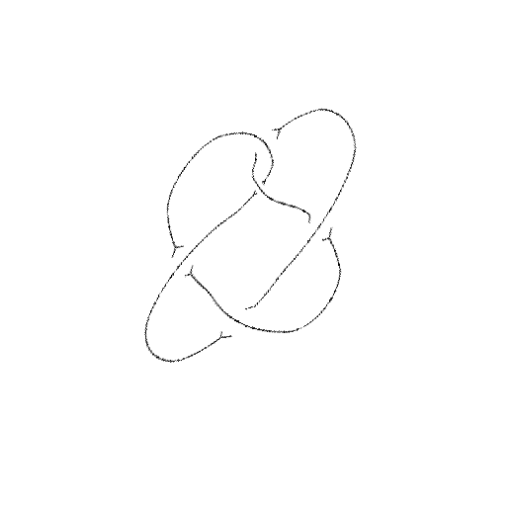
Crossing number: 5